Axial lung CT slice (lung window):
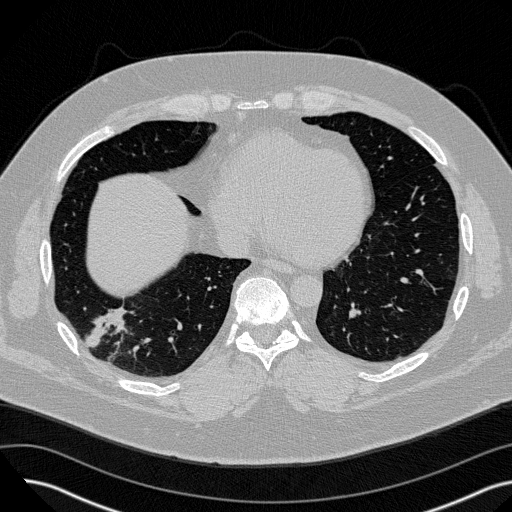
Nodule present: no